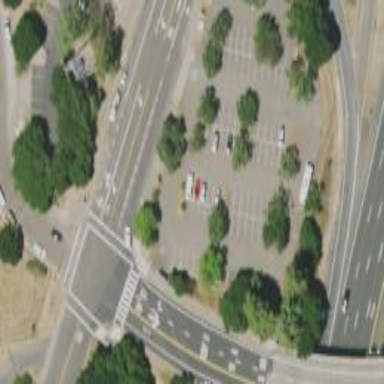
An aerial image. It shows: Surface parking lot with asphalt. It is park and ride facility.